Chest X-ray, AP view. Patient: 39 years old, sex F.
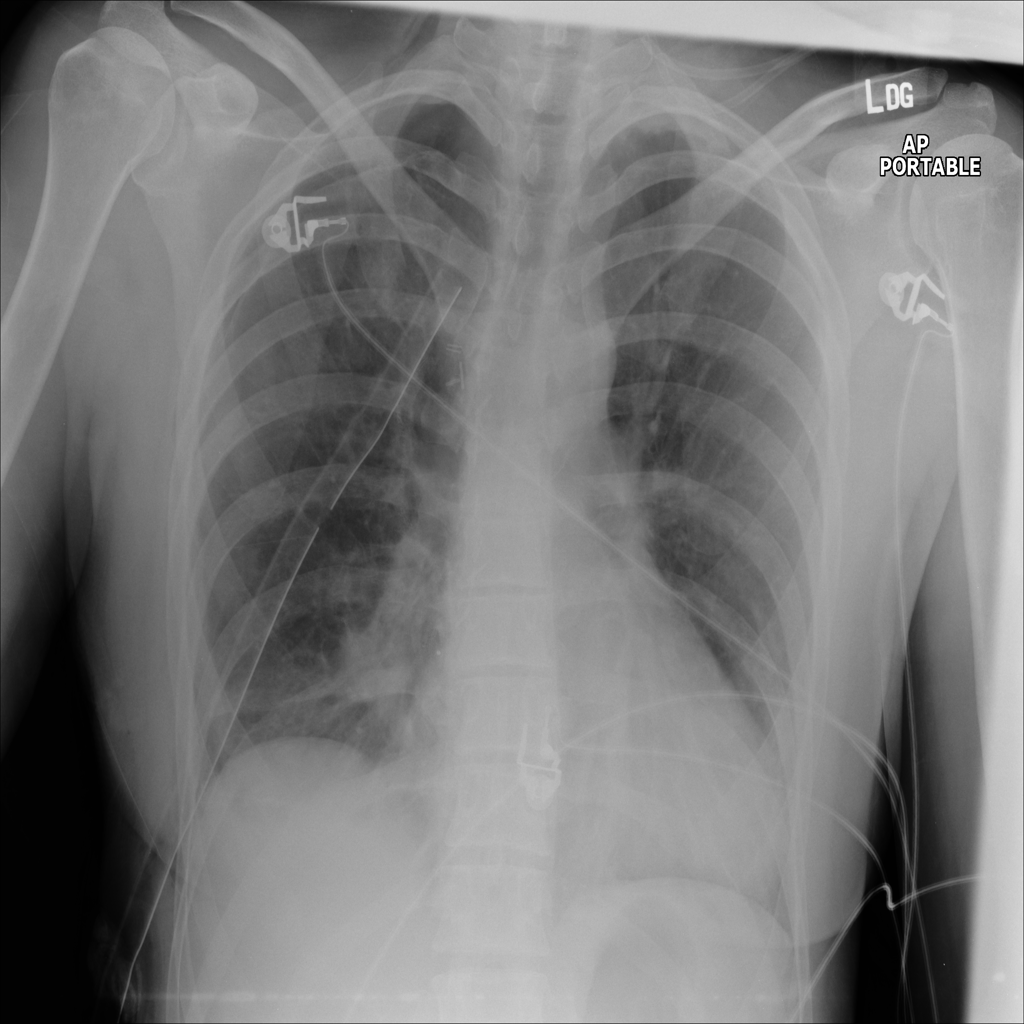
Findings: Atelectasis, Emphysema, Pneumothorax